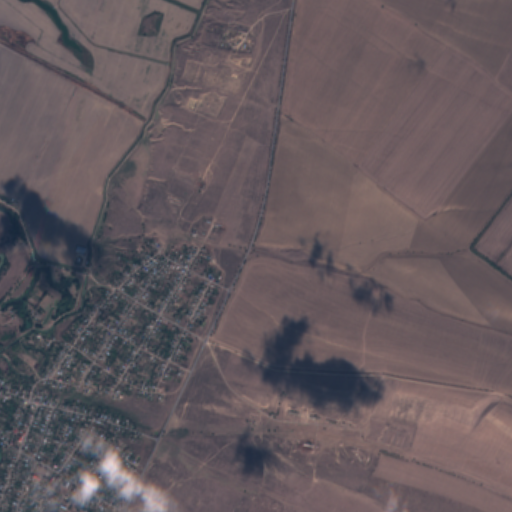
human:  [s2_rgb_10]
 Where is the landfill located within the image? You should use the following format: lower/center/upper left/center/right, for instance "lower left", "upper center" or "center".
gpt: The landfill is located in the center left of the image.
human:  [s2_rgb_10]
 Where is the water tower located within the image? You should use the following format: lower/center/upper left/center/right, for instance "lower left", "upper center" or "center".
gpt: The water tower is located in the center of the image.
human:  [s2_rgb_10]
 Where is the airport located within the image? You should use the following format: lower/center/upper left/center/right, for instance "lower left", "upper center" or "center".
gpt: There is no airport in the image.